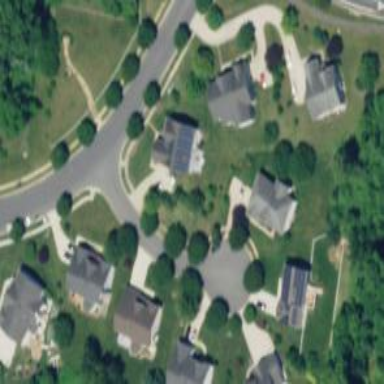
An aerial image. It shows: Residential road.